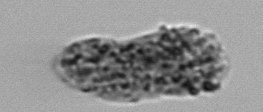
Label: fecal_pellet